Question: To add to the title: I now have a working workflow consinsting of two steps.
1) I extract the HTML Search Result pages for every keyword given in a input.txt file. - e.g.:
'''
SAP;
Business Intelligence;
'''
Talend saved those results and writes them as HTML to 'keywords_SAP.txt' and 'keywords_Business Intelligence.txt'. Attached is an image of the talend job.

2) I use Java Code to import these files (one by one) - Parse the Data out of the DOM Structure using the JSoup Library. Straigt away, the data gets written into a MySQL Database.
Here is my problem: It all works fine for now, but the requirement is to completely automate the process in the future, so it can run on a server periodically.
Therefore I thought to include my Java Code in Talend - which got my stuck, because I wasn't able to import the mysql connector and the jsoup.jar.
Where I need your help is either to advise me how to connect to my existing Talend workflow - or you are maybe thinking of an easier solution, which I'm just not thinking of right now.
I have to add, I'm quite new to coding, and it was a big leap to come this far with parsing and writing into a DB. With your help throughout the process, I got more comfortable though. I hope you can help me solve this problem. Thank you in advance for your time spent.
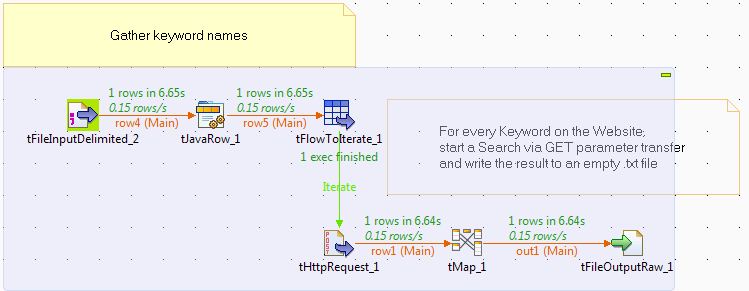
Answer: This can be done by using the tLoadLibrary component and putting the external jar file in '<talendInstallDir>/lib/java'
You can use the onSubJobOk or onComponentOK connections to connect to the next components.
Your tLibraryLoad component(s) should be first thing you do in your job.
You can also import classes/methods in tJava, tJavaRow under Advanced Properties in the component view and then use something like:
'''
import org.apache.commons.lang3.math.NumberUtils;
'''
to import the specific class you need (in this case, the Apache Commons NumberUtils).